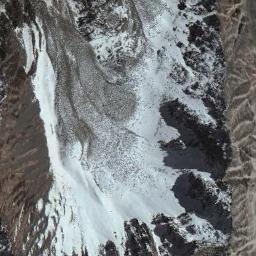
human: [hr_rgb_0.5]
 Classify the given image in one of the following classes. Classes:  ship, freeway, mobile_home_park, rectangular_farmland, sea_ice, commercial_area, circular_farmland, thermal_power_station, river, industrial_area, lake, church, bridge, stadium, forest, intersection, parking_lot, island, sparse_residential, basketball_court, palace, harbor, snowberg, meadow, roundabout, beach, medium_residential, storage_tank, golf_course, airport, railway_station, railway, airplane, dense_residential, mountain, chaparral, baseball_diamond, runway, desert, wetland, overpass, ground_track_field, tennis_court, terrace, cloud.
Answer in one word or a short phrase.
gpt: snowberg